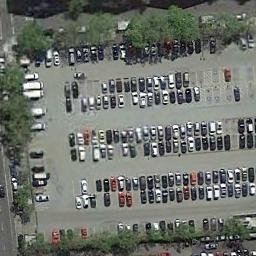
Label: parking_lot